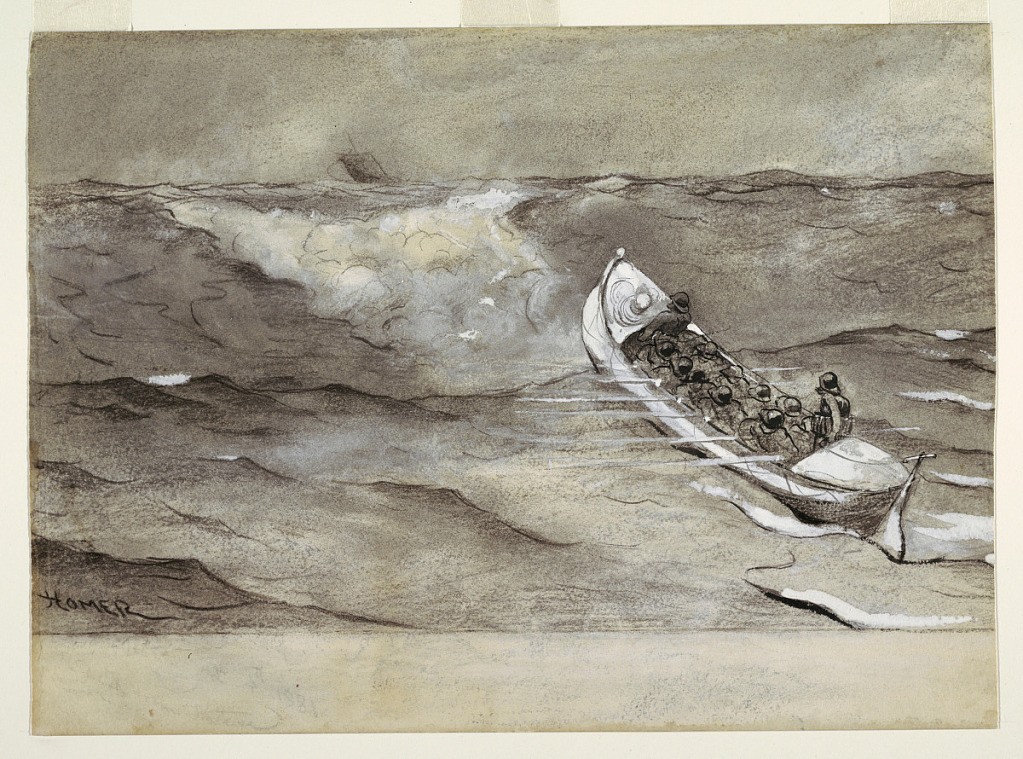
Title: The Life Boat
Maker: Winslow Homer, American, 1836–1910
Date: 1881
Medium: Brush and wash, brush and gouache, chalk on wove paper
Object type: Drawing
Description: Group of figures rowing a boat in rough sea, toward ship on horizon at upper left; ship vaguely indicated.